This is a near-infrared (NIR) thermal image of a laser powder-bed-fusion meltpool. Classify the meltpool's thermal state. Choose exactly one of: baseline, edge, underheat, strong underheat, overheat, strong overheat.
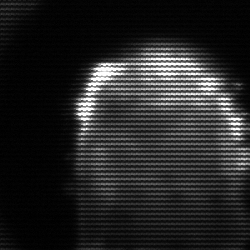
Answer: baseline